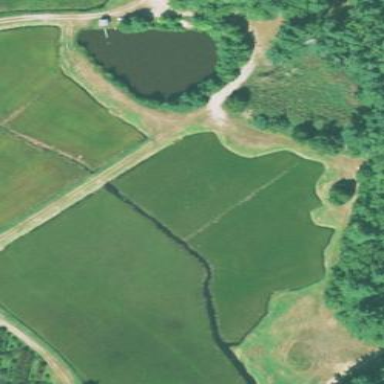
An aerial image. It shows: Farmland area with wetland environment.